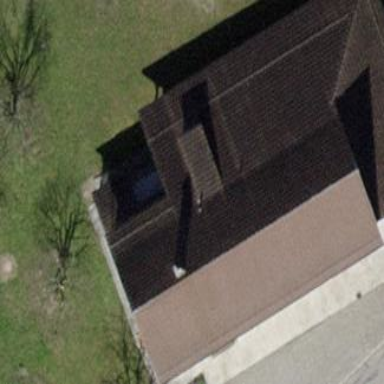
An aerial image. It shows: Gabled roof house.